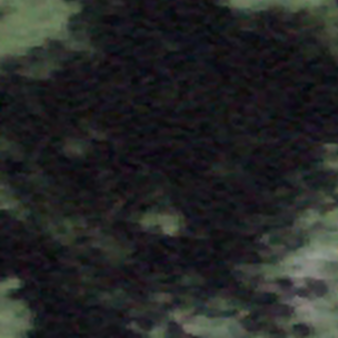
Label: other